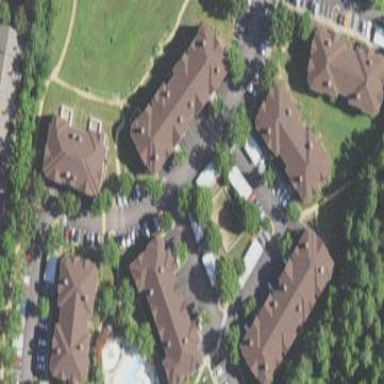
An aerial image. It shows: Residential building.